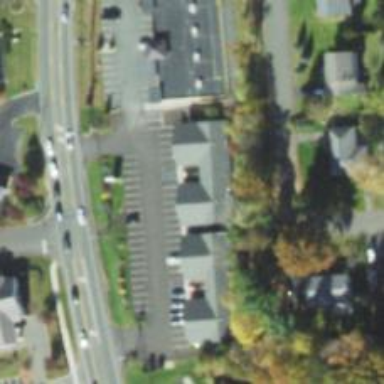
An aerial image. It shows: Veterinary facility.